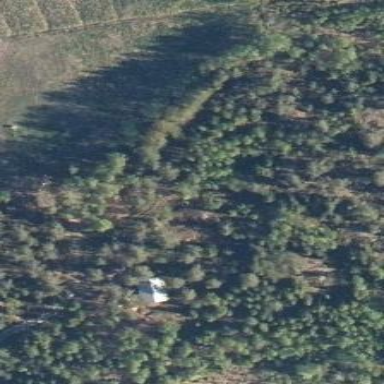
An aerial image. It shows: Isolated dwelling in remote location.